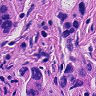
Metastatic tissue present: yes